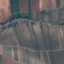
Land use / land cover: PermanentCrop